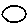
Label: moon